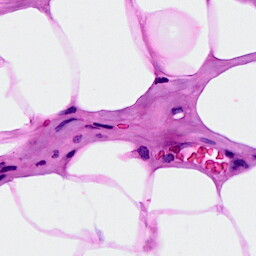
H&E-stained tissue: Breast